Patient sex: F
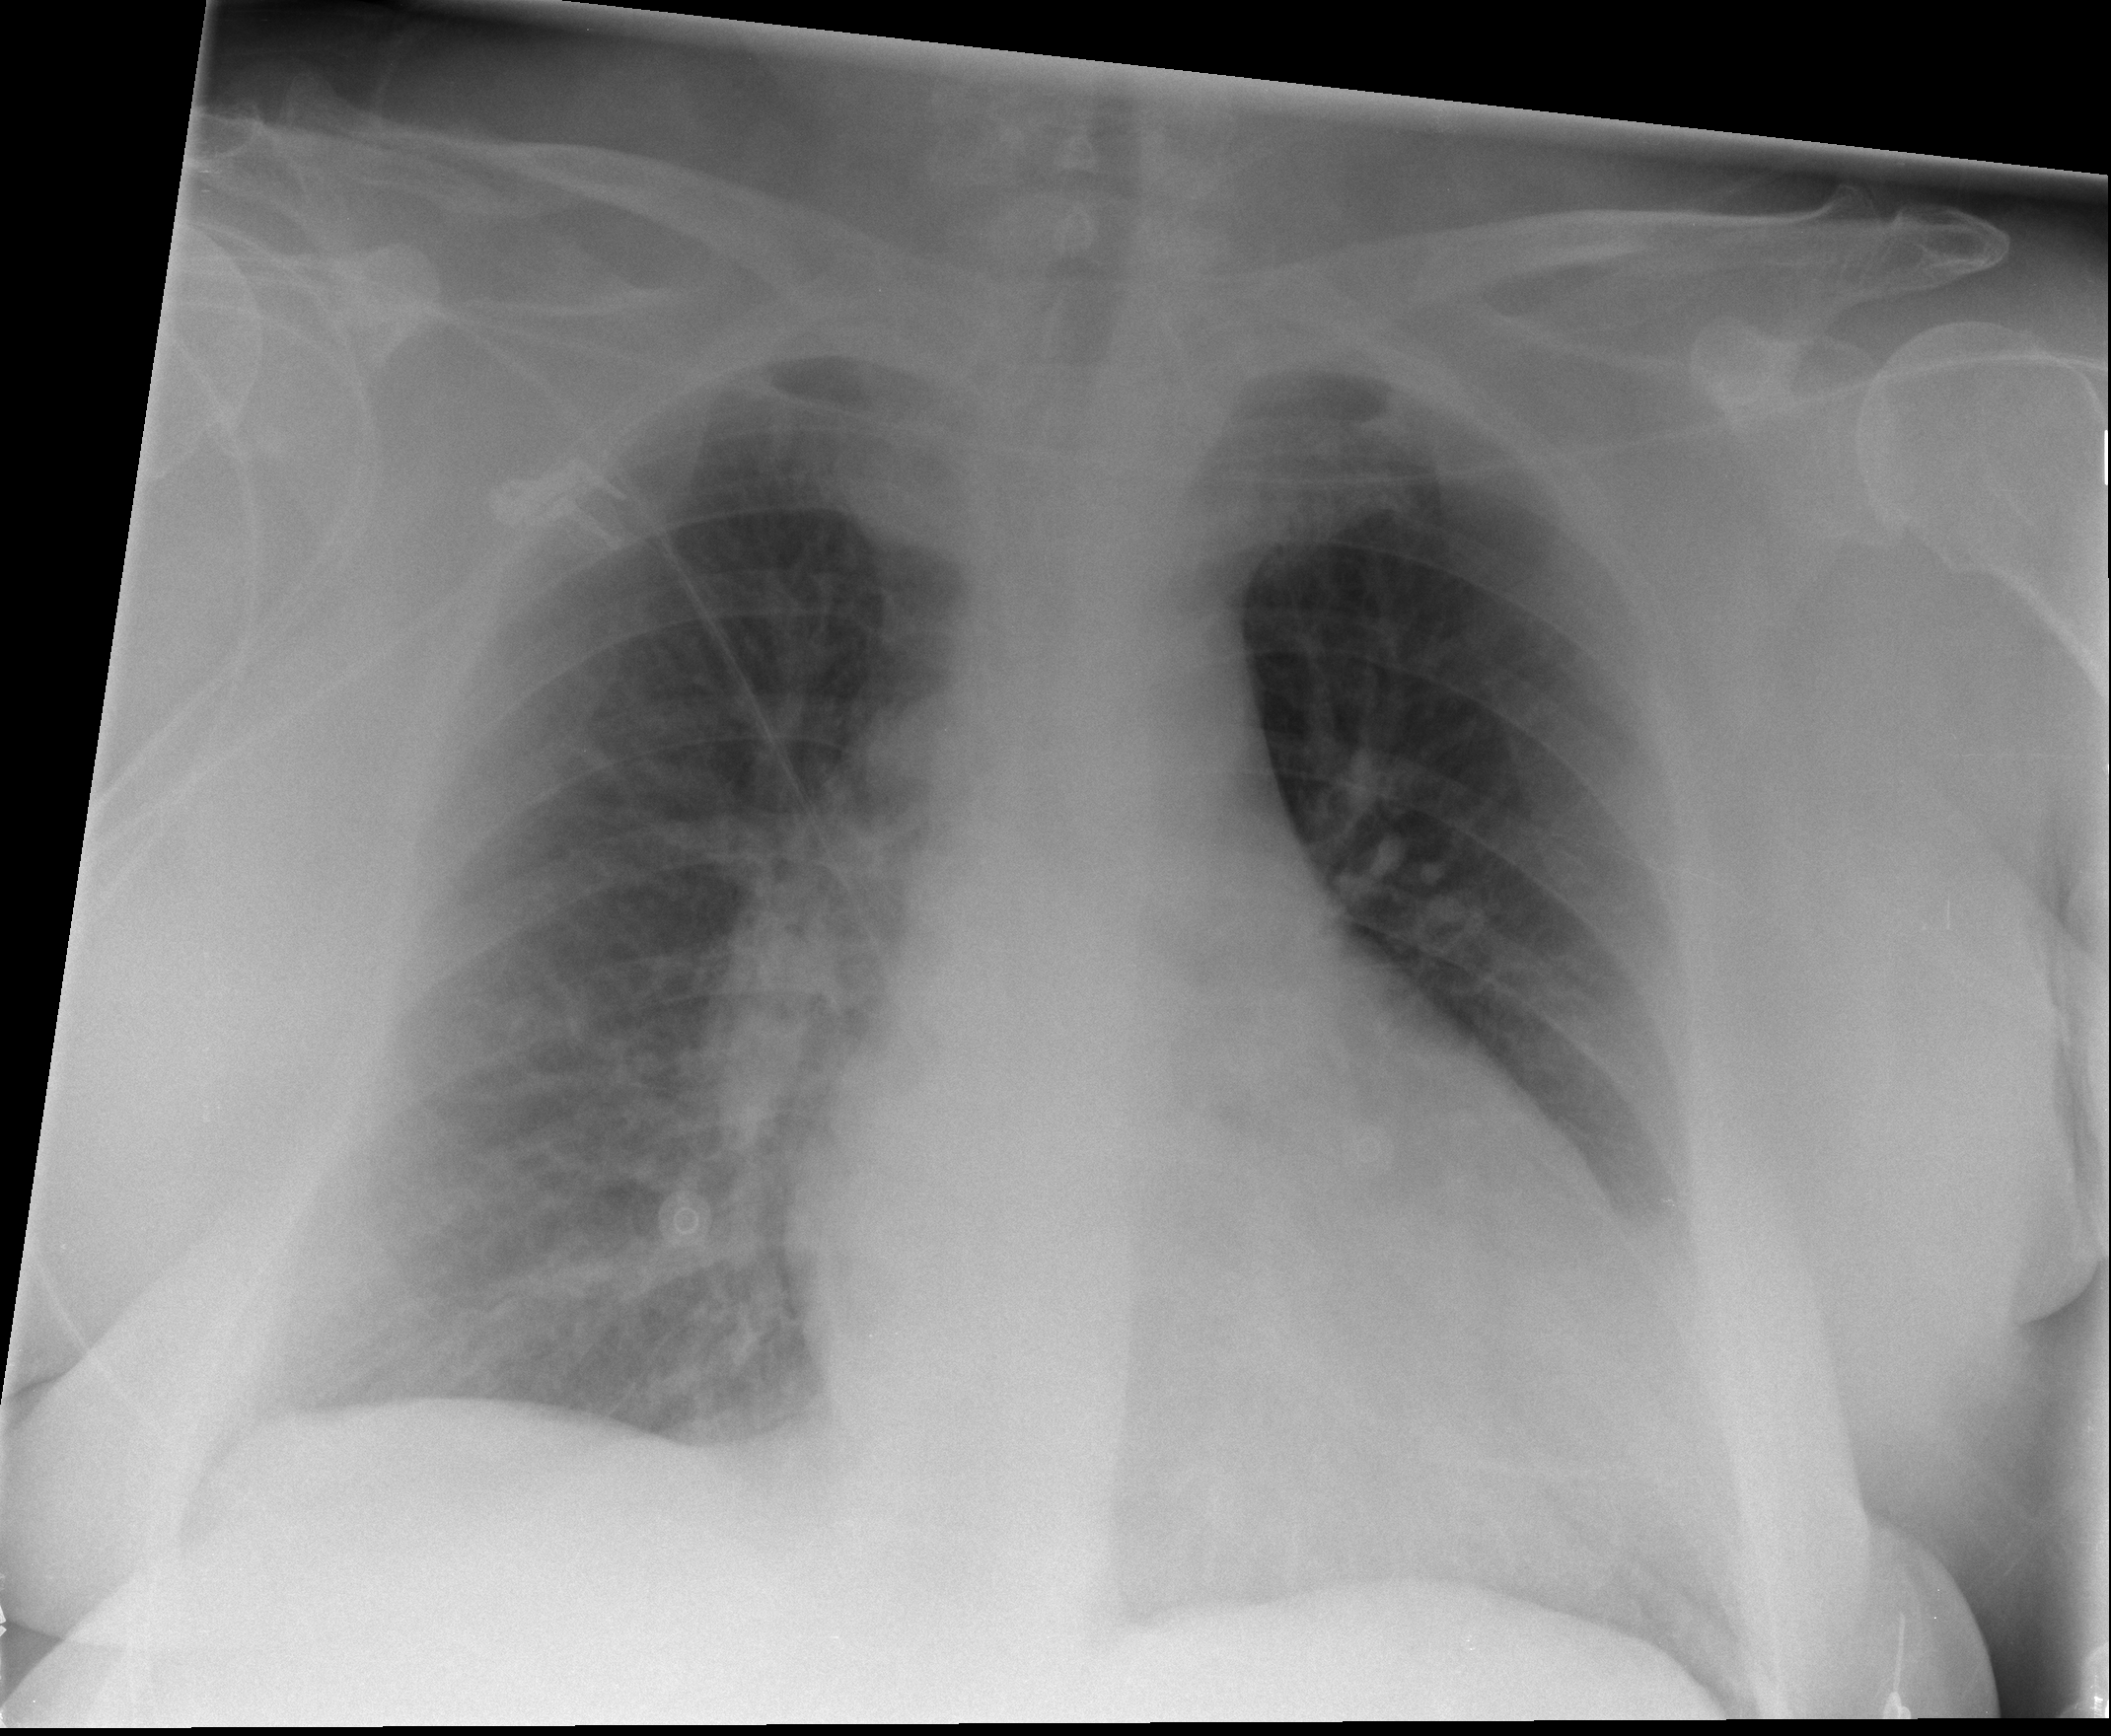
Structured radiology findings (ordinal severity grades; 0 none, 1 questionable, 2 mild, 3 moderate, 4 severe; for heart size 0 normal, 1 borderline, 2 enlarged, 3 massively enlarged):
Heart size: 2
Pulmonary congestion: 0
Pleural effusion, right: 0
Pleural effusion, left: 0
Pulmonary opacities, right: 0
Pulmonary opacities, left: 0
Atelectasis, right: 0
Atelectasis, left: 2